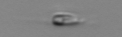
Label: flagellate_morphotype3